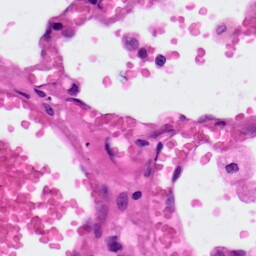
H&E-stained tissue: Lung